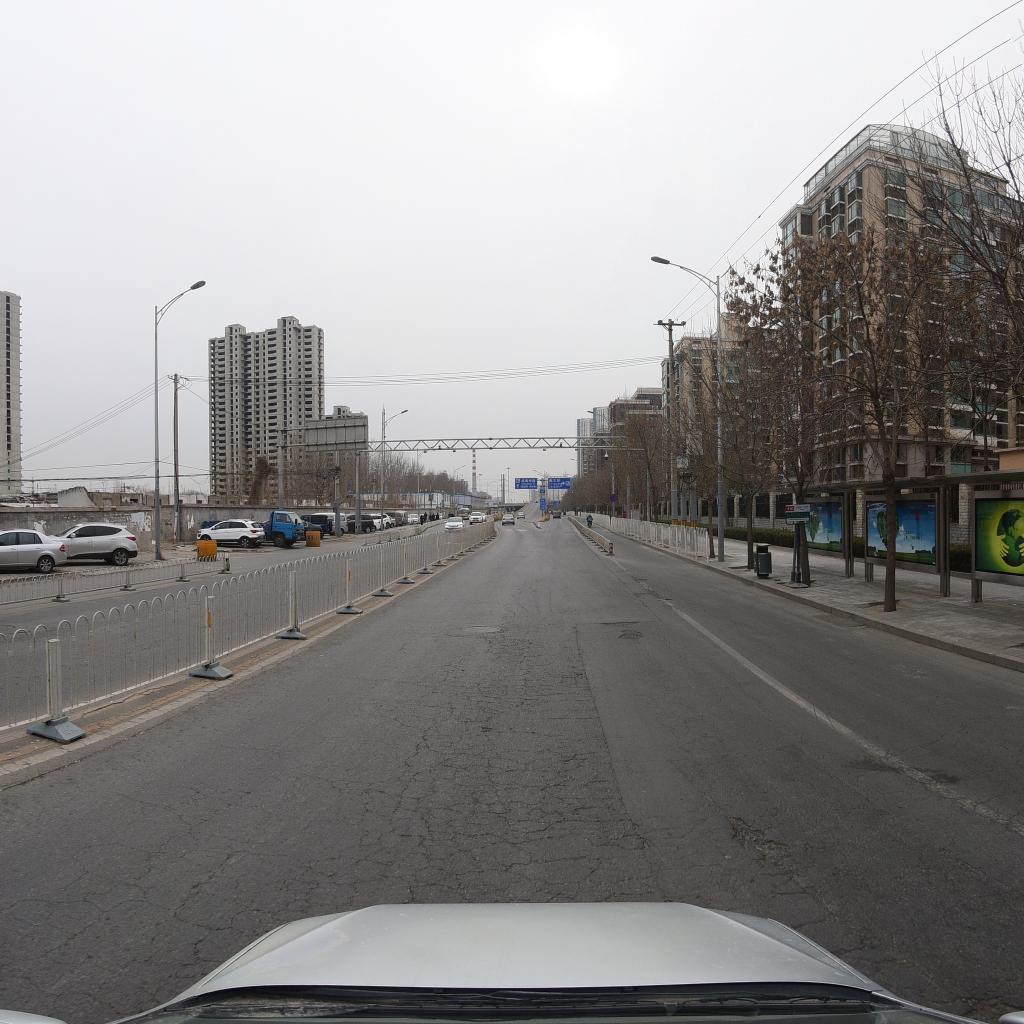
Region: Fengtai
Road damage annotations: pothole, alligator crack, manhole cover, pothole